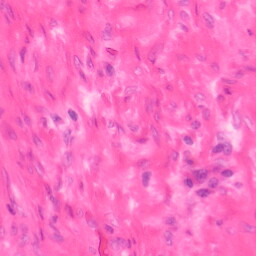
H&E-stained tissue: Colon